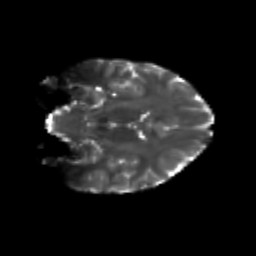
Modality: T2w
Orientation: coronal
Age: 20
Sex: female
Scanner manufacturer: siemens
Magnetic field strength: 3 T
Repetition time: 3.5 s
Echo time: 0.113 s